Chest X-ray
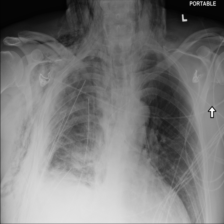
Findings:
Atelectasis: negative
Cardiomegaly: negative
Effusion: negative
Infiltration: negative
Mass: negative
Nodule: negative
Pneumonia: negative
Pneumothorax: negative
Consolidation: negative
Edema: negative
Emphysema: negative
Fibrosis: negative
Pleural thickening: negative
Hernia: negative